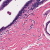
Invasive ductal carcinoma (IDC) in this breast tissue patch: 0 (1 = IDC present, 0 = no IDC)